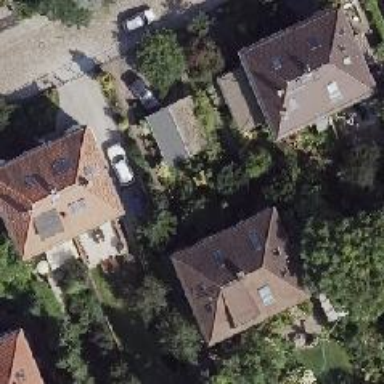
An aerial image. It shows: Hipped roof semi-detached house.